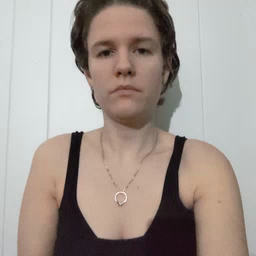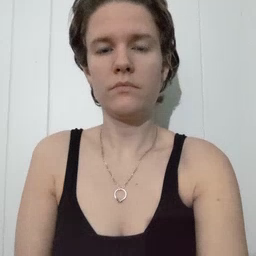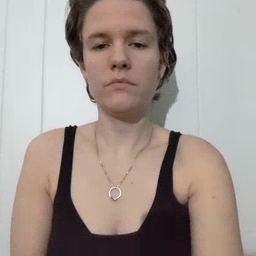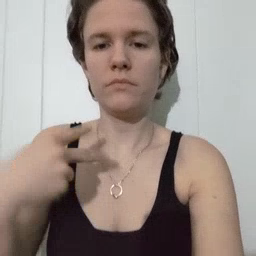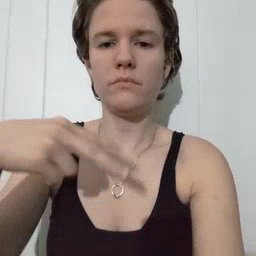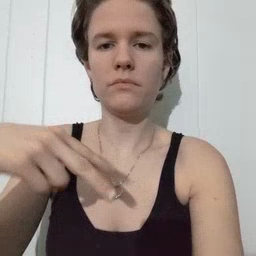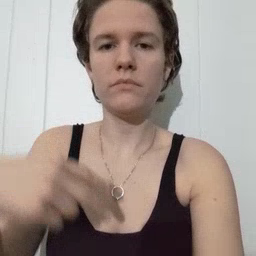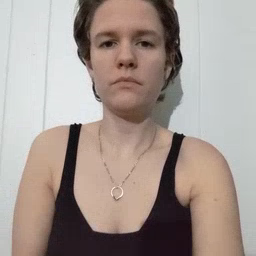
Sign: dance